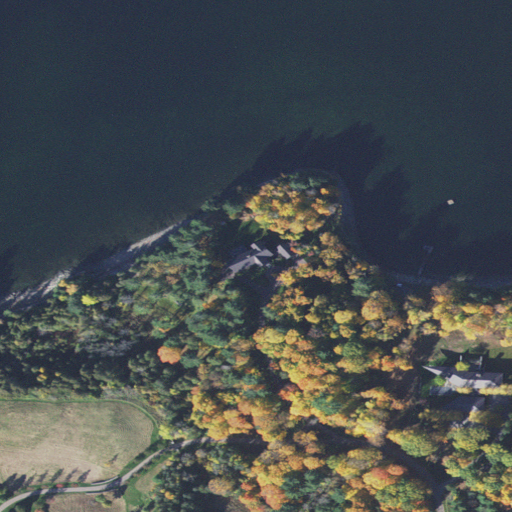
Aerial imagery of cape in Vermont named Shelburne Point containing open water, deciduous forest, evergreen forest, pasture, mixed forest, grassland, low intensity development, herbaceous wetlands, high intensity development, woody wetlands, and medium intensity development